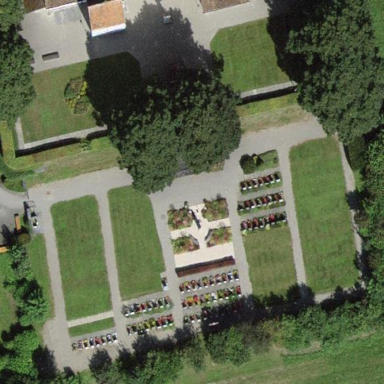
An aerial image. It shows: Graveyard.